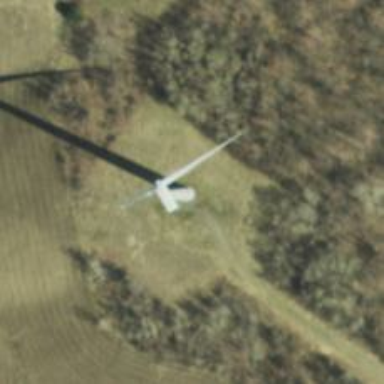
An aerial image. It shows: Wind generator powered by horizontal-axis wind turbine.